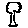
Label: tree